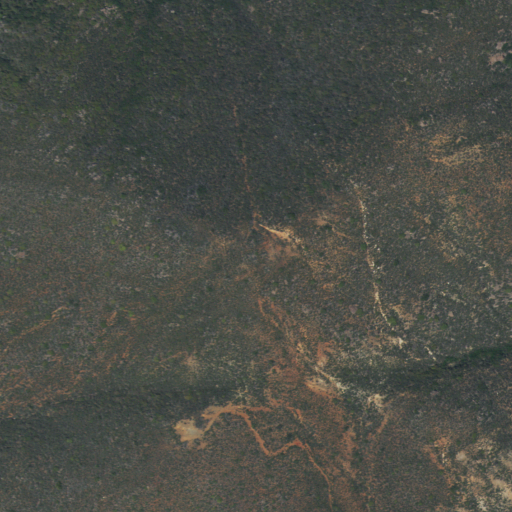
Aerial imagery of mountain in California named Corral Mountain containing shrub and grassland